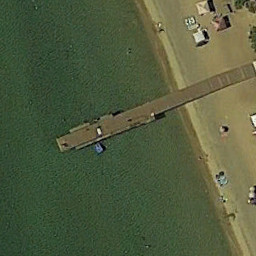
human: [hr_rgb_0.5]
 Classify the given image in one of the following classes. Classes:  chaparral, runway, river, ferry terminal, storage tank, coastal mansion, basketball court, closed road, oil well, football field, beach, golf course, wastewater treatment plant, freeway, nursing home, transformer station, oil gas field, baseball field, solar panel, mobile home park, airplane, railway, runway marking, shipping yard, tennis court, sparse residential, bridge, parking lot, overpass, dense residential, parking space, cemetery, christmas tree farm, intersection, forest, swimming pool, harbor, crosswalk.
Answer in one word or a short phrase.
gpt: ferry terminal